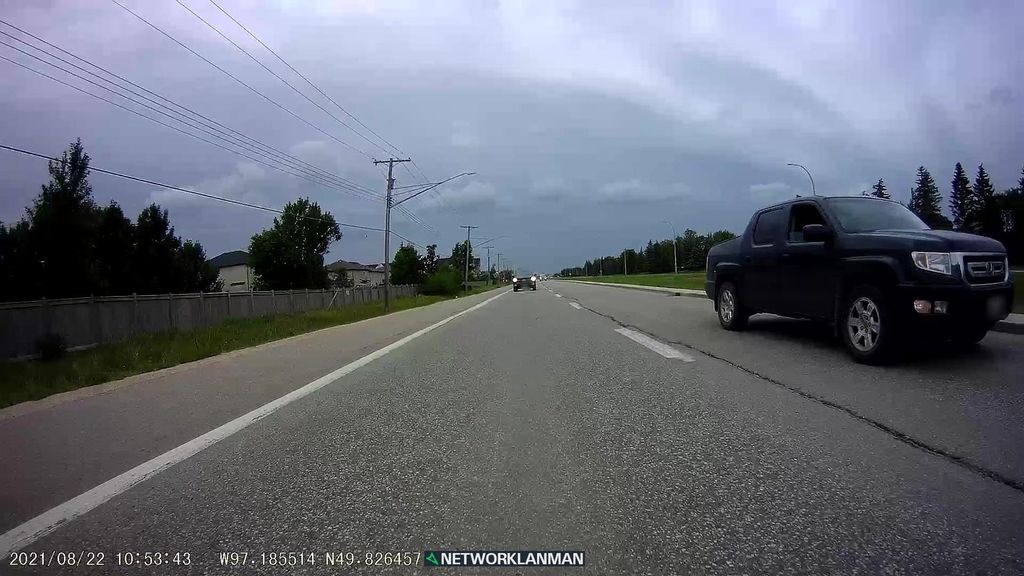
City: winnipeg